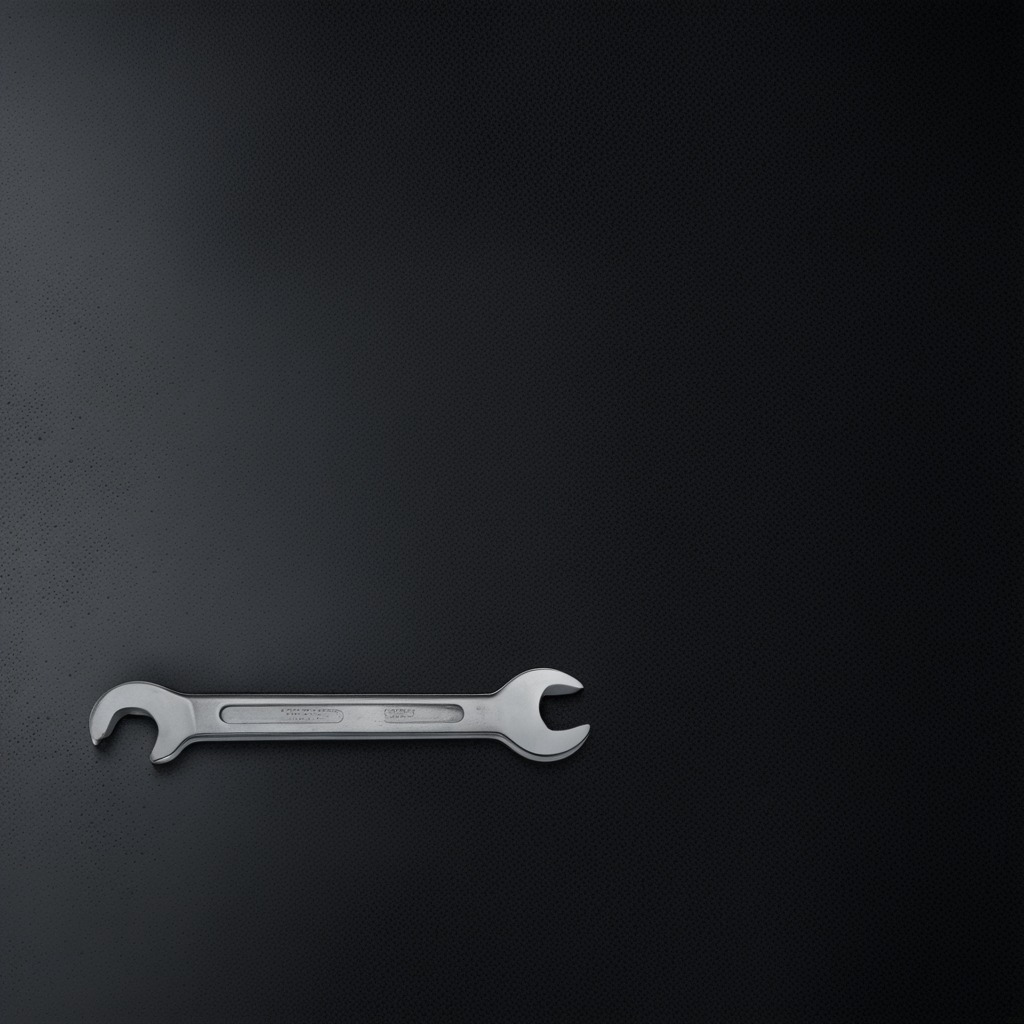
An wrench lying on the granite tabletop.